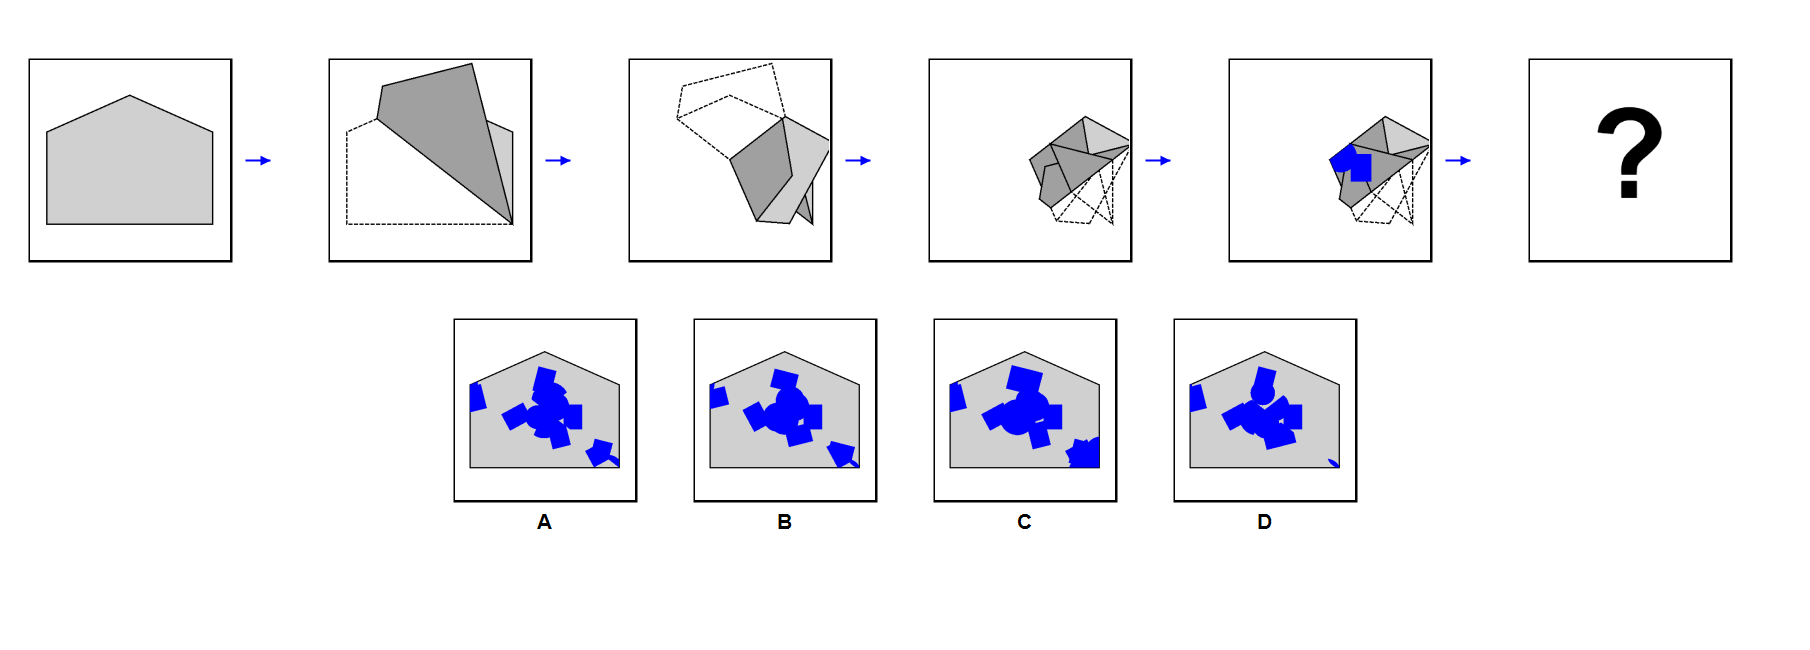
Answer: B